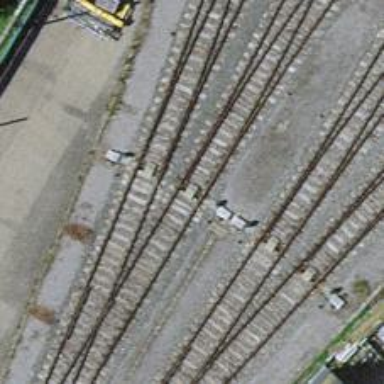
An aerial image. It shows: Single track railway in yard.